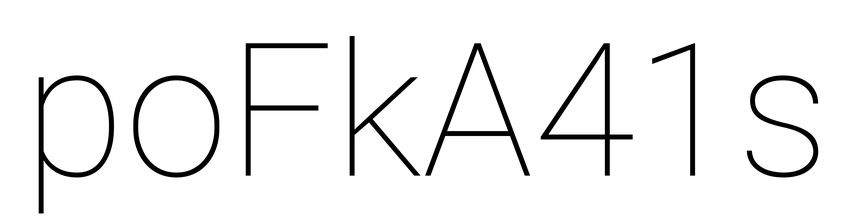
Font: Roboto_Thin